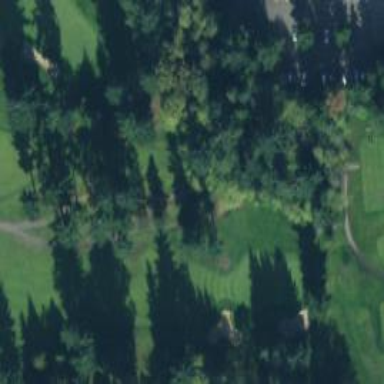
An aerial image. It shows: Golf cartpath that is also road path.